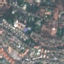
Land use / land cover class: Residential